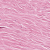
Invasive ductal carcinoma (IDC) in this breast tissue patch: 0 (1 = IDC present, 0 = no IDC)